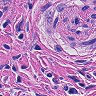
Metastatic tissue present: yes